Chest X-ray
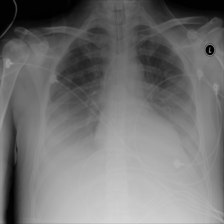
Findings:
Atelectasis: negative
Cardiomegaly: negative
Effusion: positive
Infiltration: negative
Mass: negative
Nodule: negative
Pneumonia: negative
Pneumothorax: negative
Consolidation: negative
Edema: negative
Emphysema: negative
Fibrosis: negative
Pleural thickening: negative
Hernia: negative